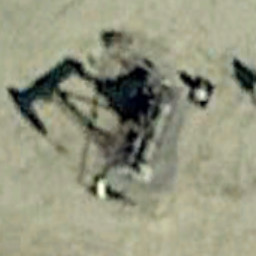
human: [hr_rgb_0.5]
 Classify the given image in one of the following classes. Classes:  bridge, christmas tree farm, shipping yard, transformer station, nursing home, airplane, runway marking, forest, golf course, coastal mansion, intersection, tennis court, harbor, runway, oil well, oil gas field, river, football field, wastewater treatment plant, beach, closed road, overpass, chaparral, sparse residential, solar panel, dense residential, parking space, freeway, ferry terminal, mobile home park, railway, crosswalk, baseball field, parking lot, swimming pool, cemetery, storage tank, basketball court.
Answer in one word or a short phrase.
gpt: oil well